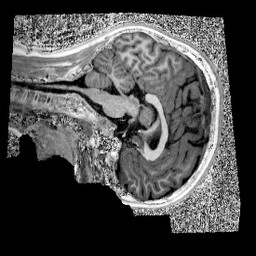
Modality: UNIT1
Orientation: sagittal
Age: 9
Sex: male
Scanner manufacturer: siemens
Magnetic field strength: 3 T
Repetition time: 4 s
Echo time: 0.00303 s